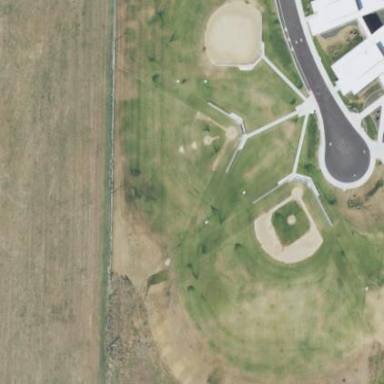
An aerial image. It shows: Baseball/softball pitch for leisure sports.